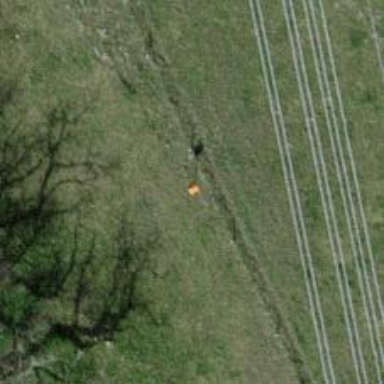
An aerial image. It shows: Pole supporting pipeline marker with roof cover.